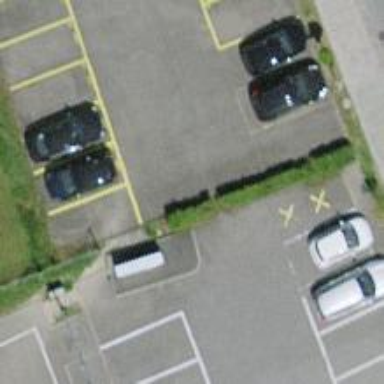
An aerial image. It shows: Asphalt parking aisle road.